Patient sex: M
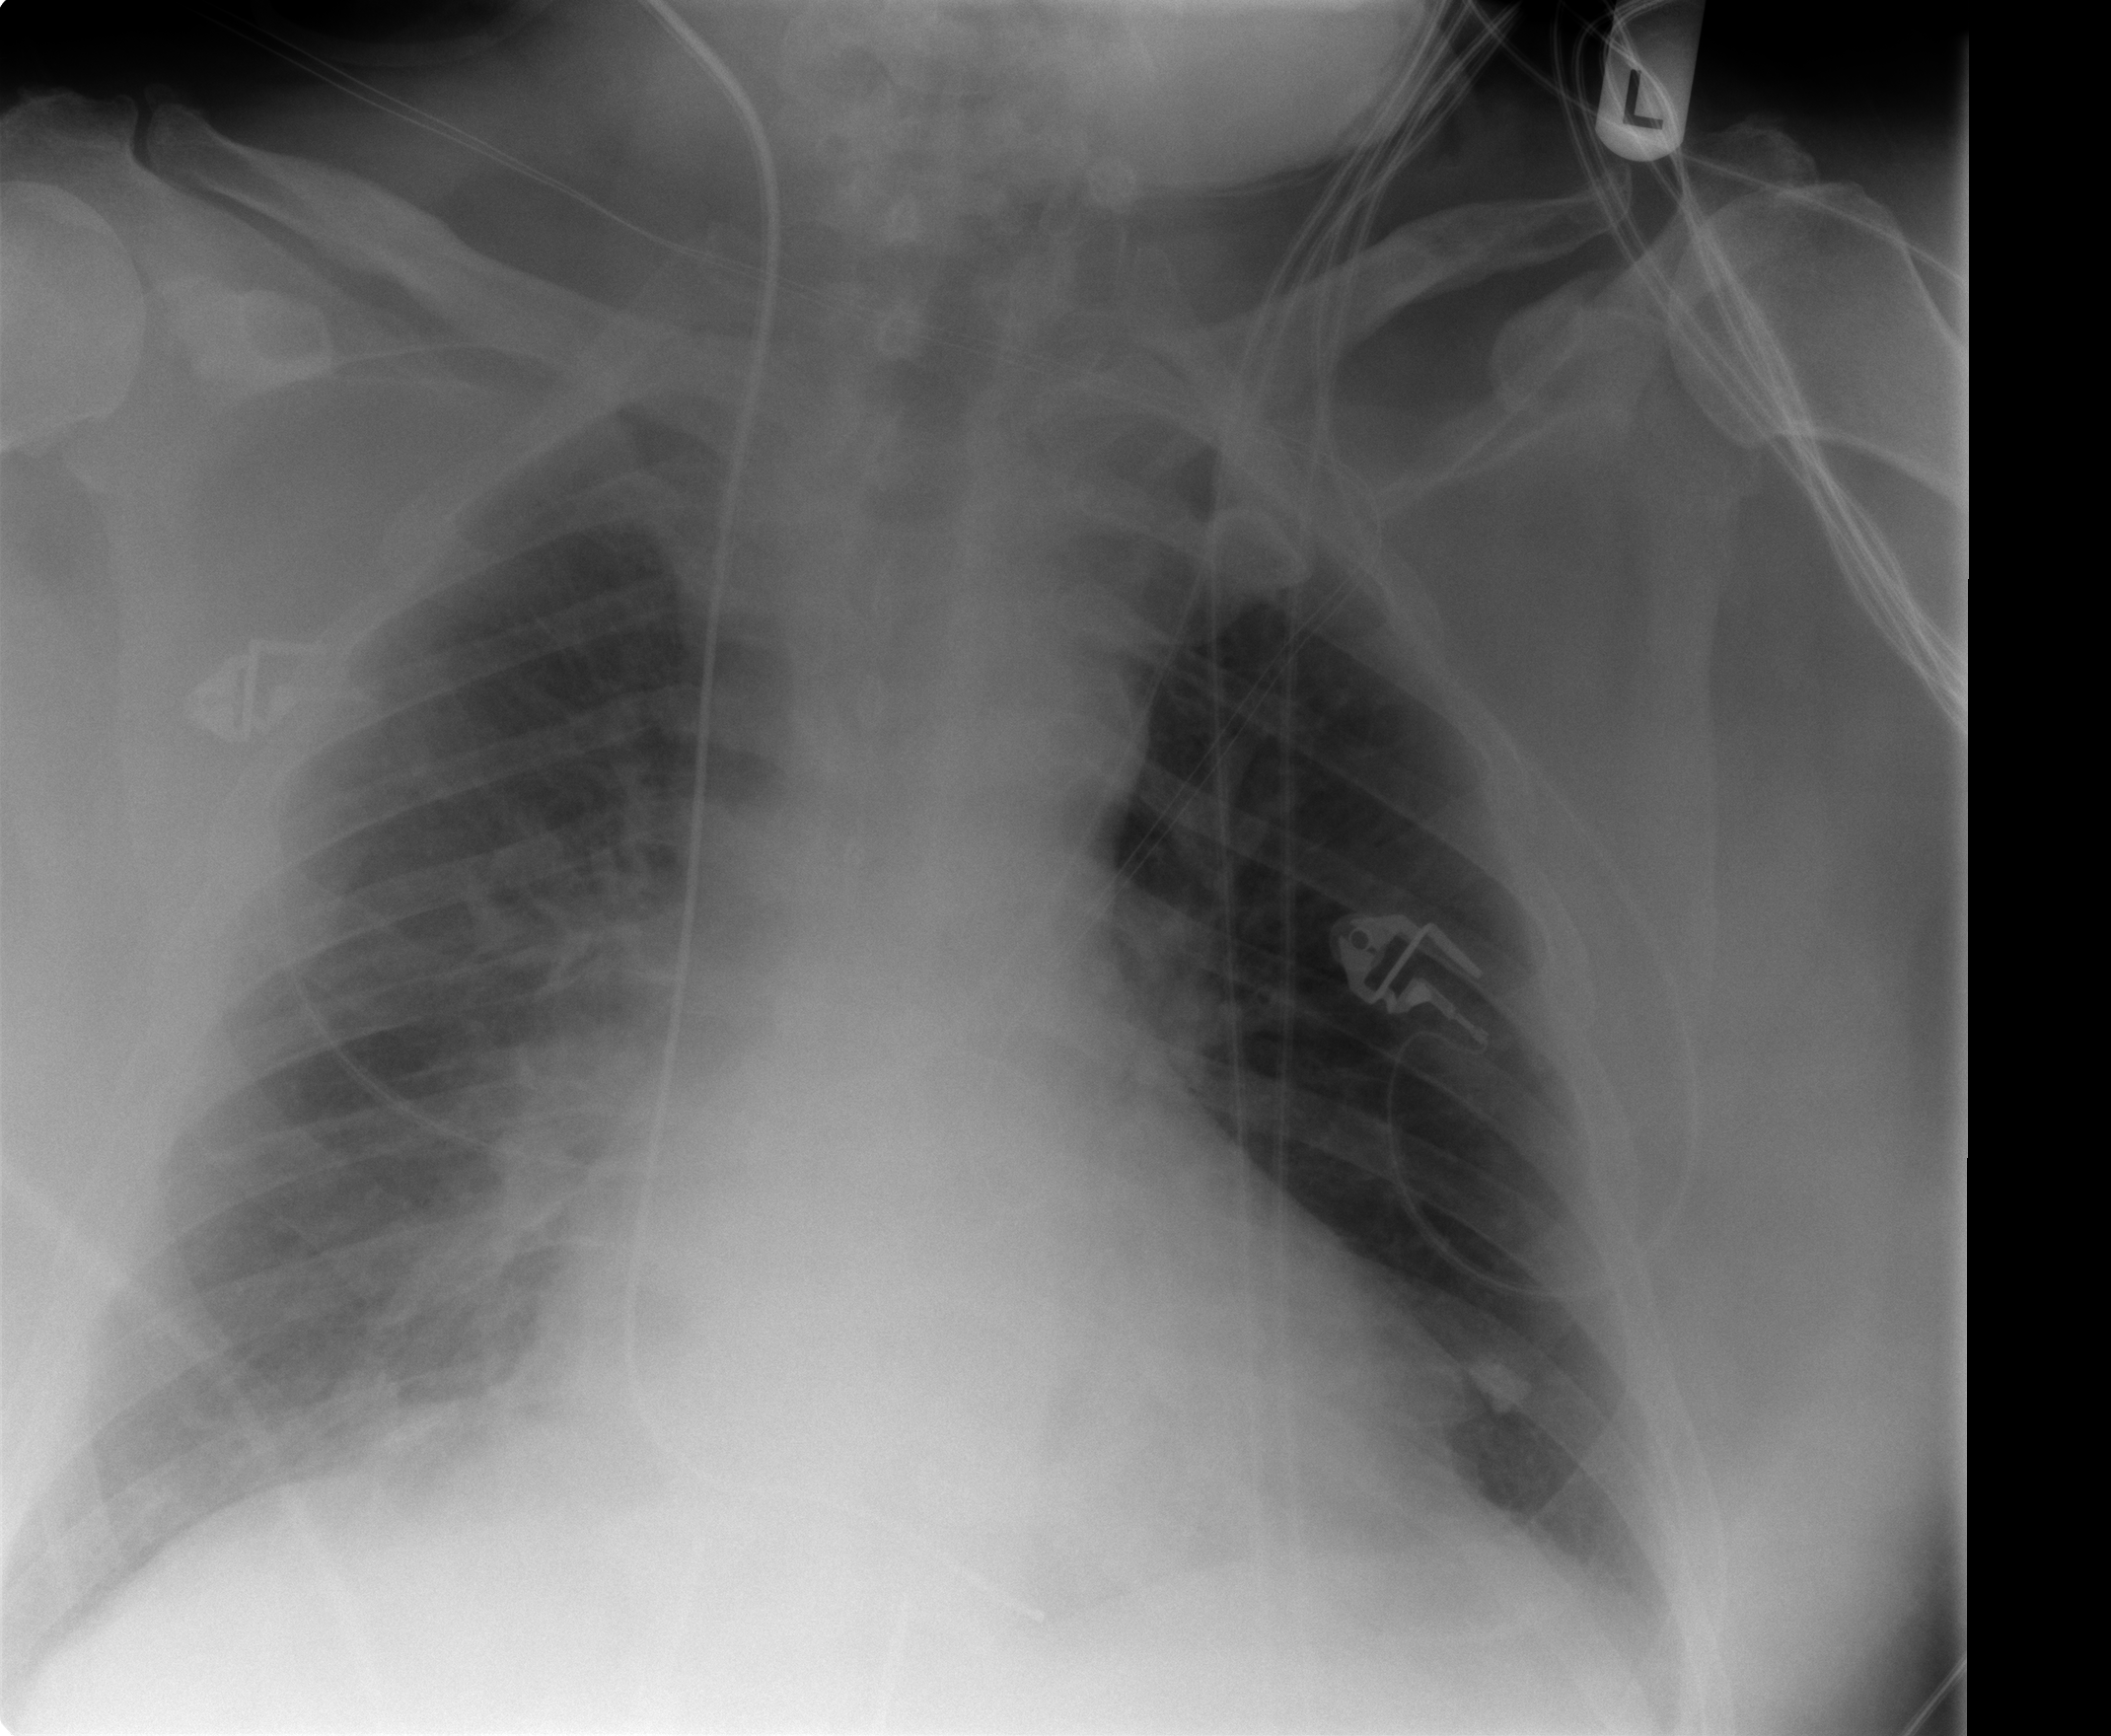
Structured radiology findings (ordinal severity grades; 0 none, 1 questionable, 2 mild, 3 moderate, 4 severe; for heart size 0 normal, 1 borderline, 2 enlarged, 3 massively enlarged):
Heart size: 1
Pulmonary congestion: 2
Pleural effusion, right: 1
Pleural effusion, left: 0
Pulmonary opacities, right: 0
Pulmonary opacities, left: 0
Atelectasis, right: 1
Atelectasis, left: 0